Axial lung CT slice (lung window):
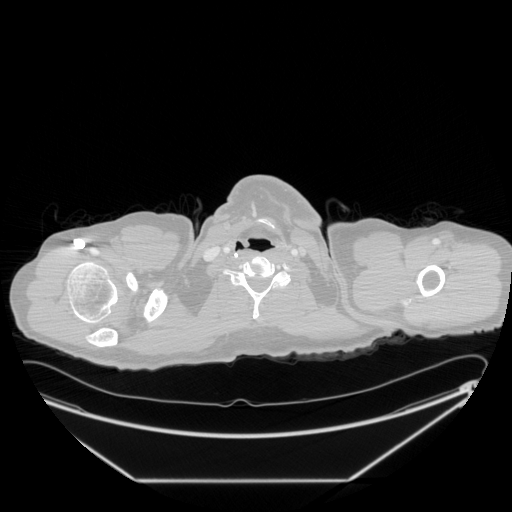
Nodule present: no